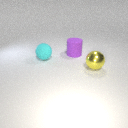
large cyan rubber sphere to the left of large yellow metal sphere